Question: sorry if the post, is not that good. It's the first one for me on Stack Overflow.
I have Datasets in the following structure:
'''
Revolution1 Position1 Temperature1 Revolution2 Position2 Temperature2
1/min mm C 1/min m C
datas....
'''
I plot these against the time. Now I want for every different unit a new y axis. So i looked in the matplotlib example and wrote something like this. X ist the X-Values and d is the pandas dataframe:
'''
fig,host=plt.subplots()
fig.subplots_adjust(right=0.75)
par1 = host.twinx()
par2 = host.twinx()
uni_units = np.unique(units[1:])
par2.spines["right"].set_position(("axes", 1.2))
make_patch_spines_invisible(par2)
# Second, show the right spine.
par2.spines["right"].set_visible(True)
for i,v in enumerate(header[1:]):
if d.loc[0,v] == uni_units[0]:
y=d.loc[an:en,v].values
host.plot(x,y,label=v)
if d.loc[0,v] == uni_units[1]:
(v,ct_yax[1]))
y=d.loc[an:en,v].values
par1.plot(x,y,label=v)
if d.loc[0,v] == uni_units[2]:
y=d.loc[an:en,v].values
par2.plot(x,y,label=v)
'''

EDIT: Okay i really missed to ask the question (maybe i was nervous, because it was the first time posting here):
I actually wanted to ask why it does not work, since i only saw 2 plots. But by zooming in I saw it actually plots every curve...
sorry!
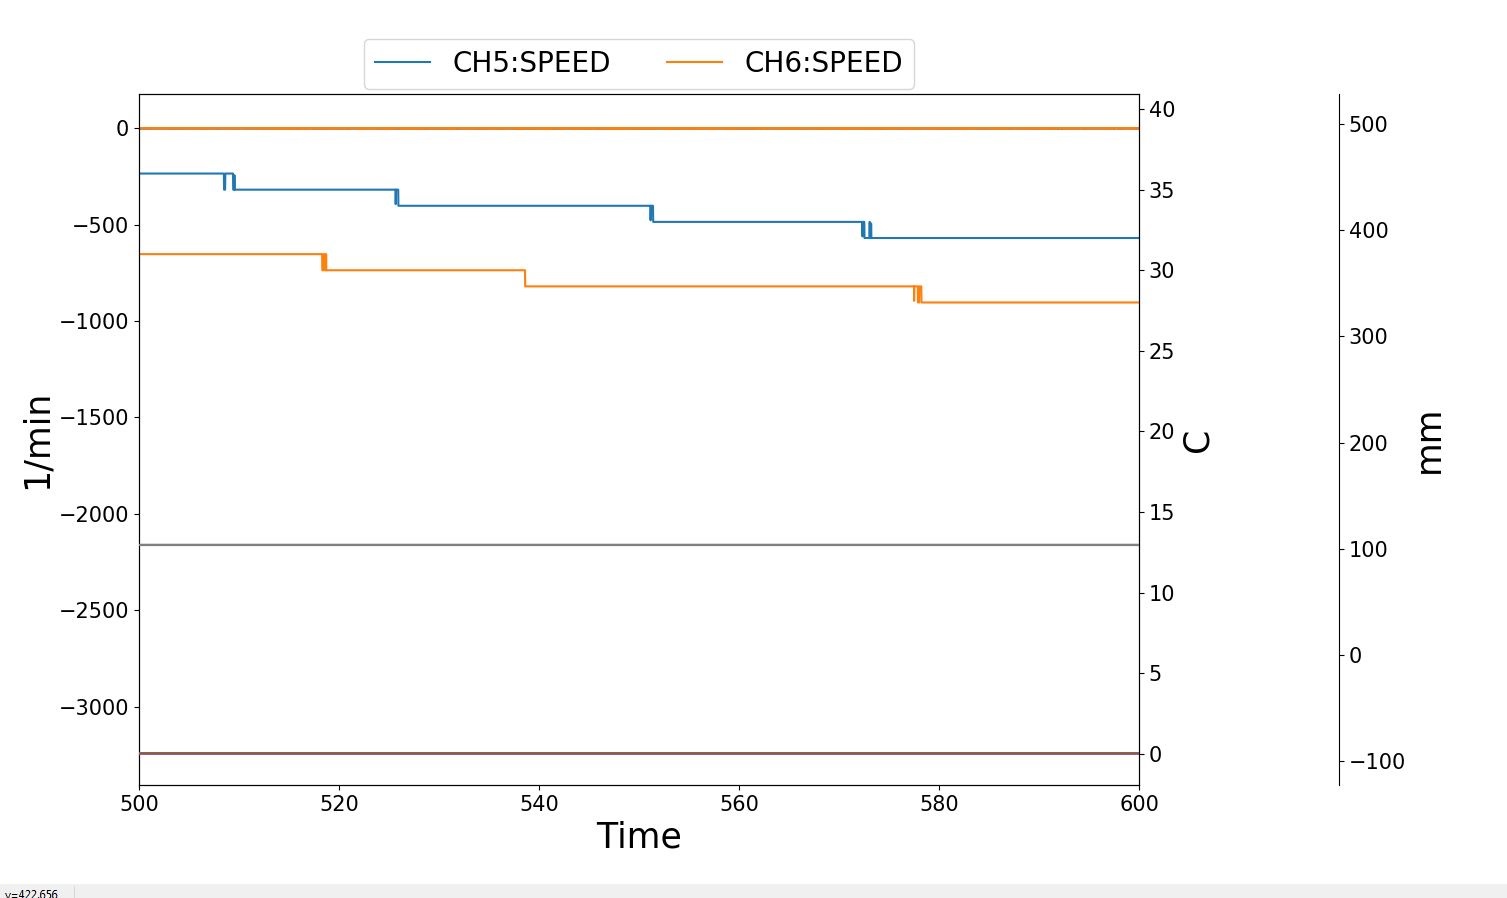
Answer: If I understand correctly what you want is to get subplots from the 'Dataframe'.
You can achieve such using the 'subplots' parameter within the 'plot'function you have under the 'Dataframe' object.
With below toy sample you can get a better idea on how to achieve this:
'''
import matplotlib.pyplot as plt
import pandas as pd
df = pd.DataFrame({"y1":[1,5,3,2],"y2":[10,12,11,15]})
df.plot(subplots=True)
plt.show()
'''
Which produces below figure:
<URL>
You may check <URL>.